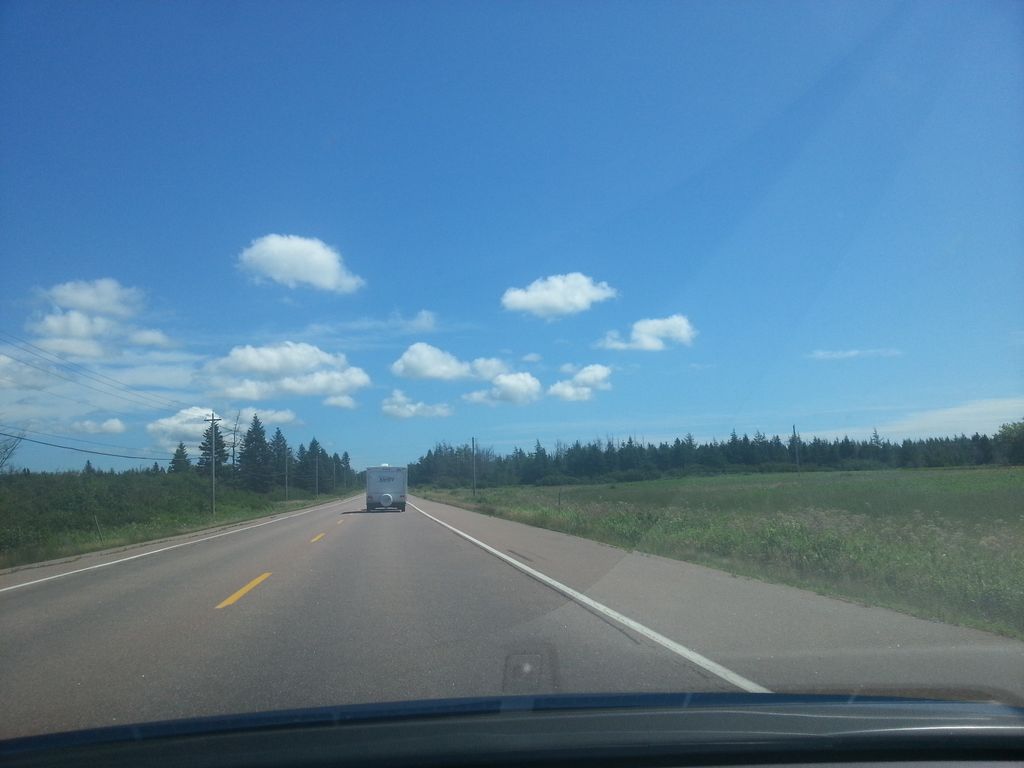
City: charlottetown